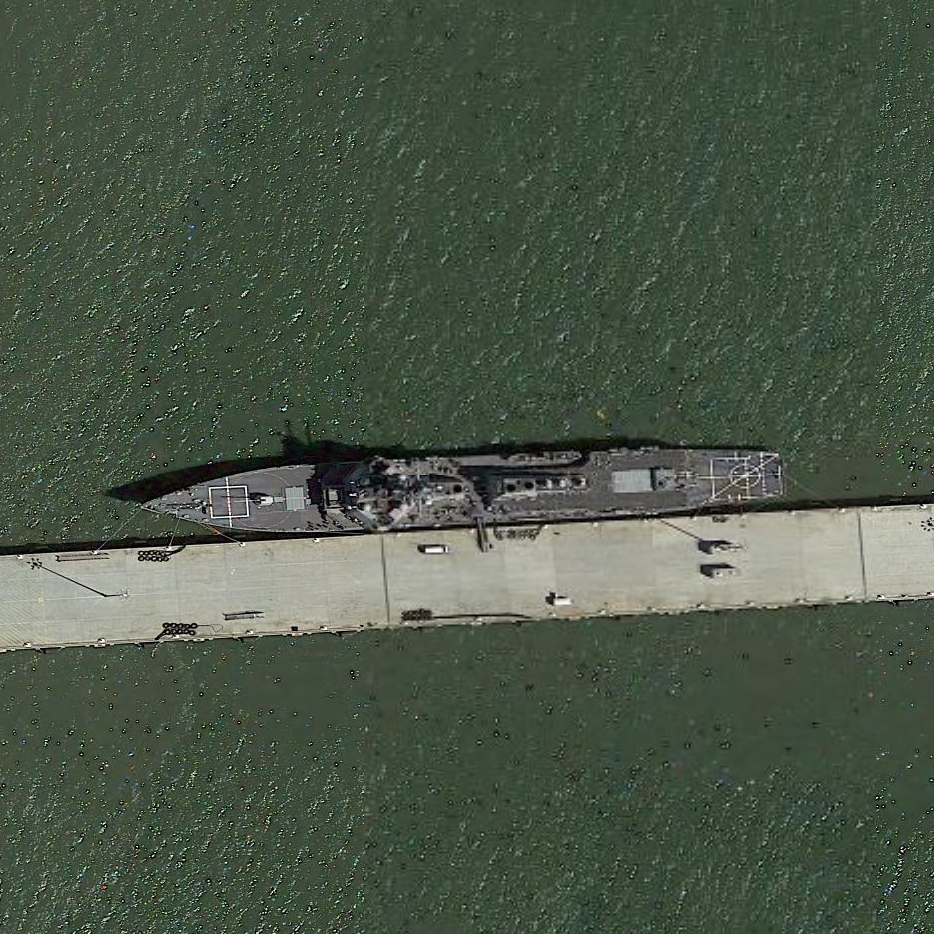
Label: destroyer